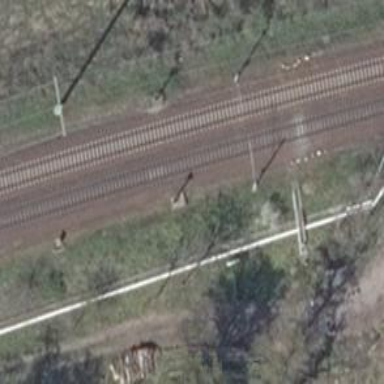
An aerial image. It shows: Railway signal.